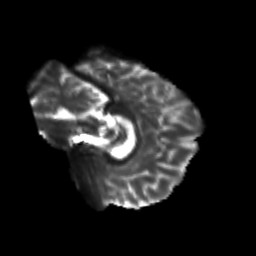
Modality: T2w
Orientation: sagittal
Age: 24
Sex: male
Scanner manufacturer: siemens
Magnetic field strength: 3 T
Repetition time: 3.5 s
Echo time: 0.125 s